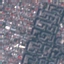
Land use / land cover class: Residential